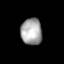
Tissue: lung
Cell type: Endothelial cells
Senescence score: 0.5754
Nuclear area (px): 549
Mean DAPI intensity: 166.388